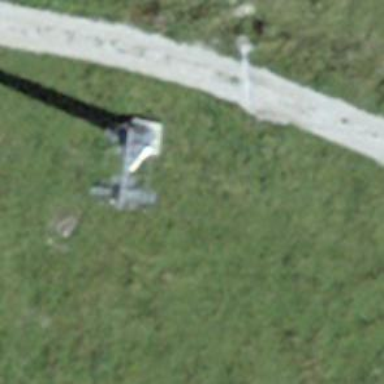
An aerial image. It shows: Pylon used for aerialway.